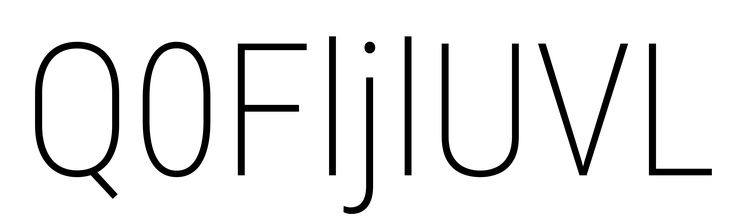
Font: Roboto_Condensed_ExtraLight